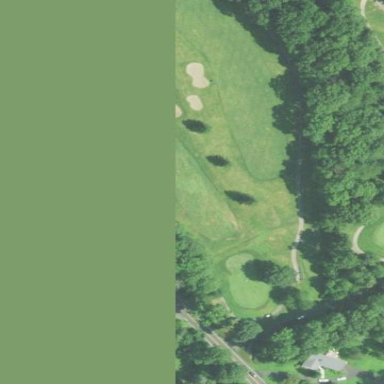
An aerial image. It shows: Grassy area designated as golf fairway.